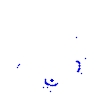
Particle: proton